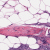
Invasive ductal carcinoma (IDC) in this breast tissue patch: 1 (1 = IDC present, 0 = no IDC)